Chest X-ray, AP view. Patient: 58 years old, sex M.
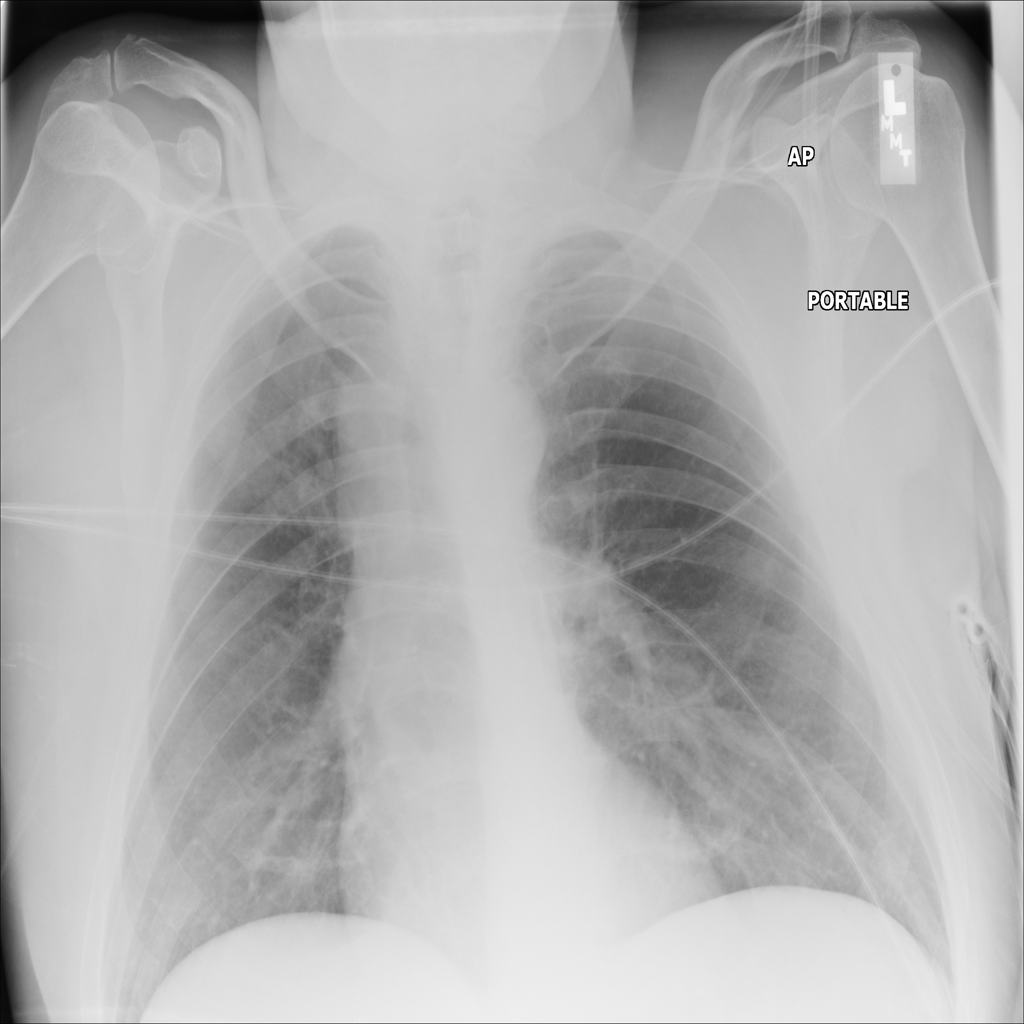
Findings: No Finding